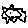
Label: sun